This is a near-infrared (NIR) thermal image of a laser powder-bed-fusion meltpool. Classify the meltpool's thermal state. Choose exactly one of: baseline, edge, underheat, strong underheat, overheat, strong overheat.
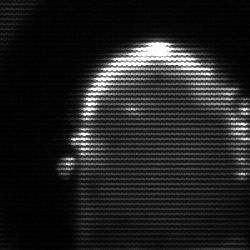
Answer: baseline